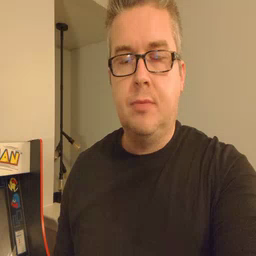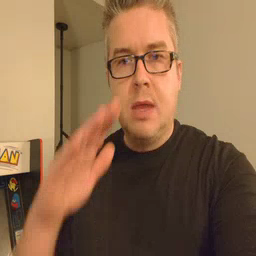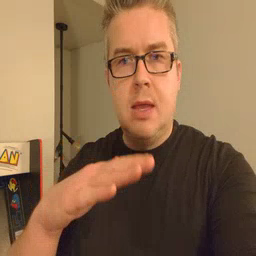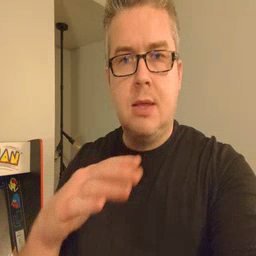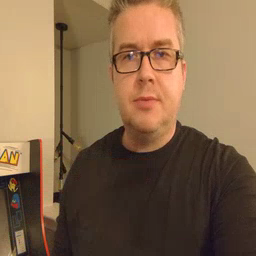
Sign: on